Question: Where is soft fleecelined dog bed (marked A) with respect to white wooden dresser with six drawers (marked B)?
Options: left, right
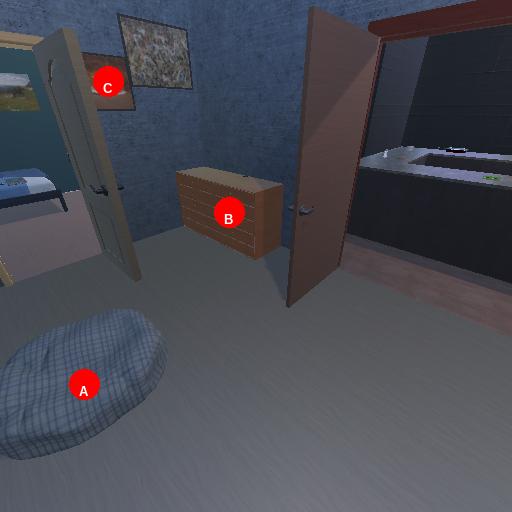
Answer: left